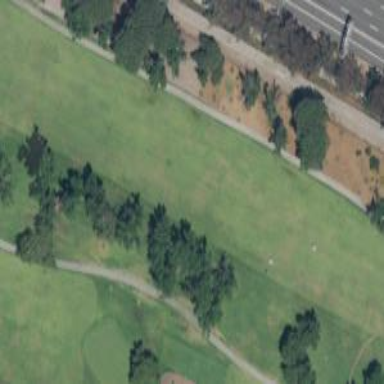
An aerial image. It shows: Grassy area designated as golf fairway.